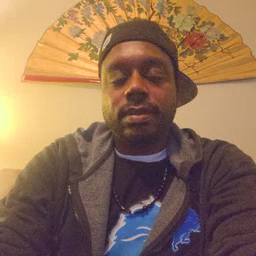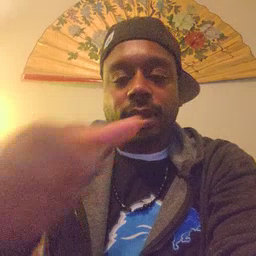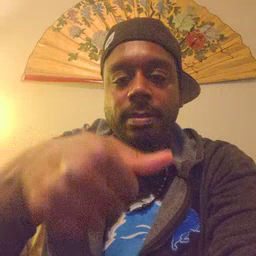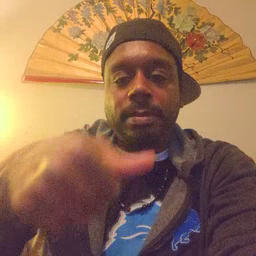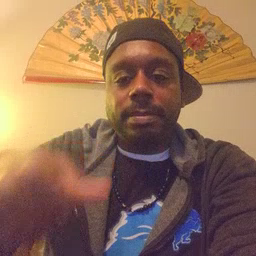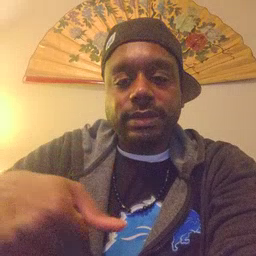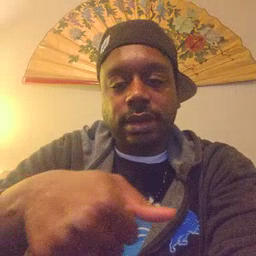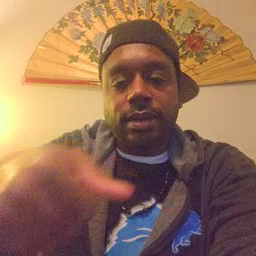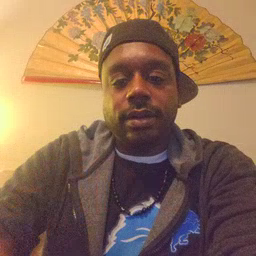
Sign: puzzle